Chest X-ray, PA view. Patient: 22 years old, sex F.
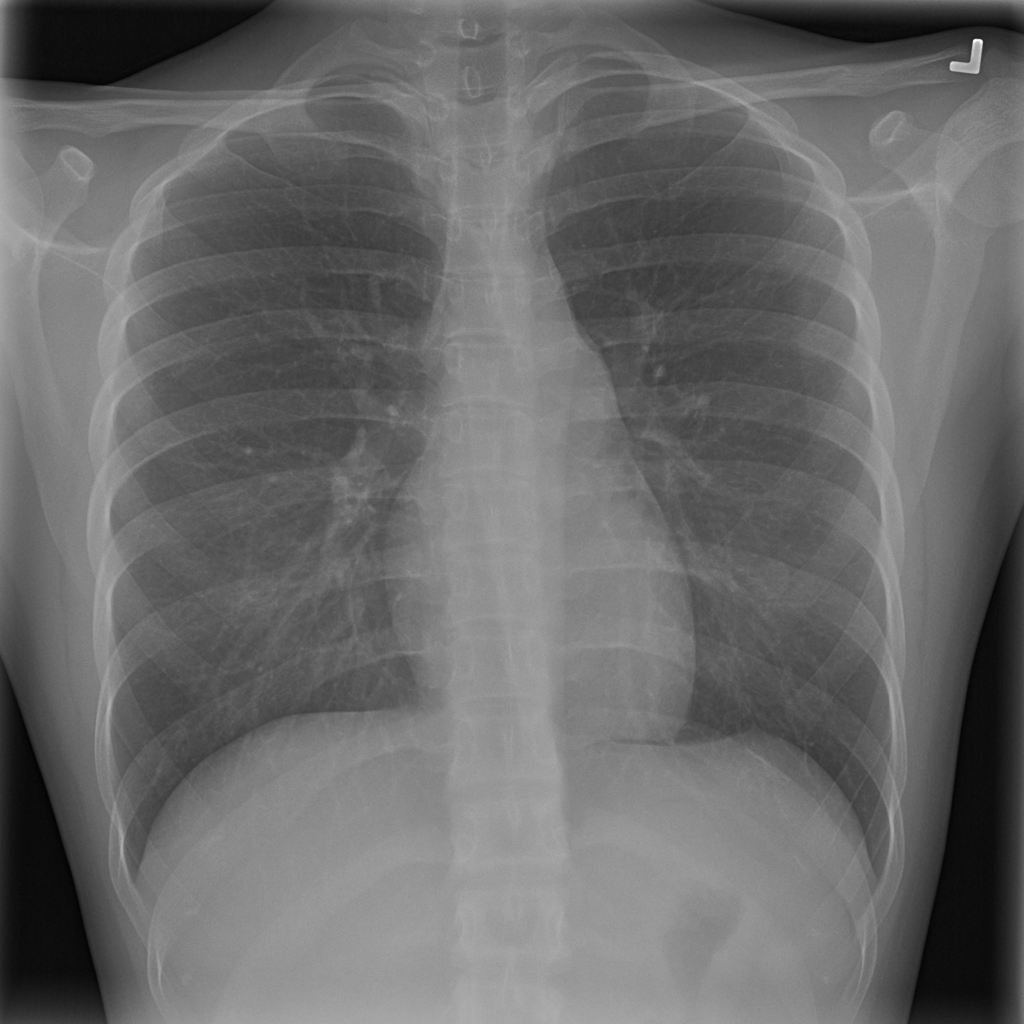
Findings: No Finding